Question: I have a huge text content saved in 'mySQL Database'. Once the content is loaded in a '<p> tag', by default, the first line should be highlighted. Is it possible to highlight the next line if a user scrolls down the paragraph scroll using 'jQuery' in a single '<p> tag'. I know i can achive this using a lot of '<p>tags' inside a '<div>'. But taking care of the line breaks would be a tough job to do.
Thanks in advance.

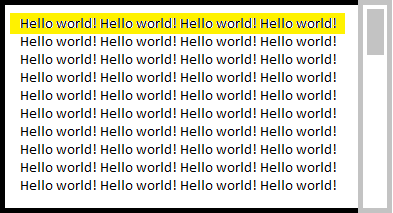
Answer: use van try jquery highligth plugin available on this site
<URL>